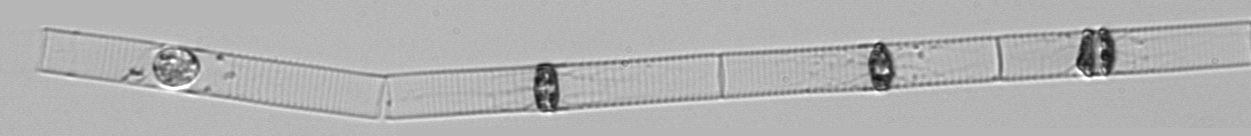
Label: Dactyliosolen_blavyanus